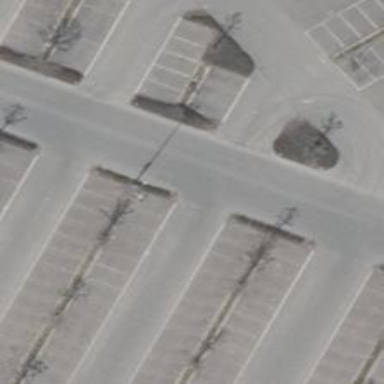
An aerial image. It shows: Asphalt parking aisle road.